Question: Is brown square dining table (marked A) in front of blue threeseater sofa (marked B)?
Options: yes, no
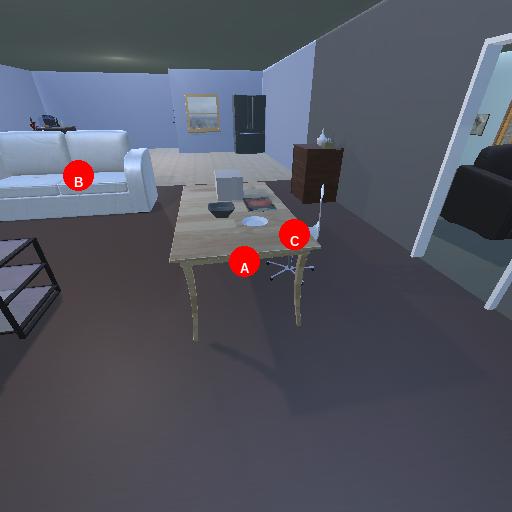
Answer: yes